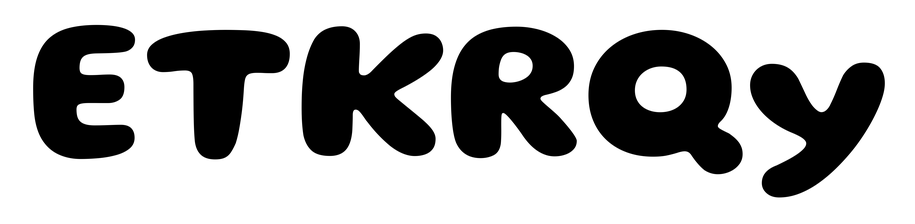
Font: Gluten_Bold